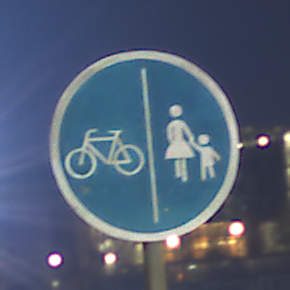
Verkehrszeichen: GetrennterRadUndGehwegRadwegLinks
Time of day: Night
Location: Outdoor (Urban)
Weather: PartlyCloudy
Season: NotSpecified
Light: Artificial